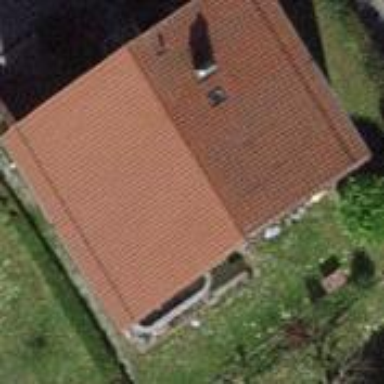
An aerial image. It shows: Detached building.